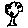
Label: tree